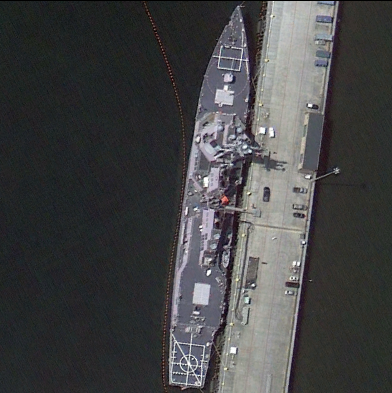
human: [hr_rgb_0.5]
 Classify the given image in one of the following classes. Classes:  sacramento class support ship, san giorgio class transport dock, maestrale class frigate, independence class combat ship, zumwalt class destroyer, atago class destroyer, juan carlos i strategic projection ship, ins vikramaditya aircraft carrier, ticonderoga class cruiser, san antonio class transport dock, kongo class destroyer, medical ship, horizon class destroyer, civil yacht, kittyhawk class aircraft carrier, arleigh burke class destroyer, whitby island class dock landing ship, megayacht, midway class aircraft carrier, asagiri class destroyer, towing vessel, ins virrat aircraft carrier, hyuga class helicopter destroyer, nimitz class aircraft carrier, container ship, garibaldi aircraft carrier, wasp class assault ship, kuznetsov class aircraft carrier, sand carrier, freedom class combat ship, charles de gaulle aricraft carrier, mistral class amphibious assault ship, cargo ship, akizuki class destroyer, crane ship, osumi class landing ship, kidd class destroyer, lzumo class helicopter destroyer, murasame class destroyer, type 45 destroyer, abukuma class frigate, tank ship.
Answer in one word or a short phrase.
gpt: Arleigh Burke class destroyer